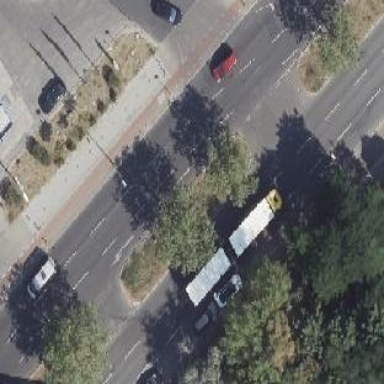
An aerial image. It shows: Traffic island serving as traffic calming measure.